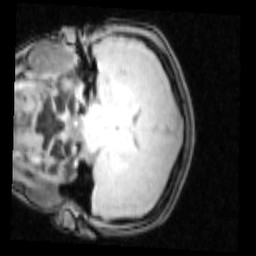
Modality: PDw
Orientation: coronal
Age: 24
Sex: female
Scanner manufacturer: siemens
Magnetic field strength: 3 T
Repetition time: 0.25 s
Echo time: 0.00103 s